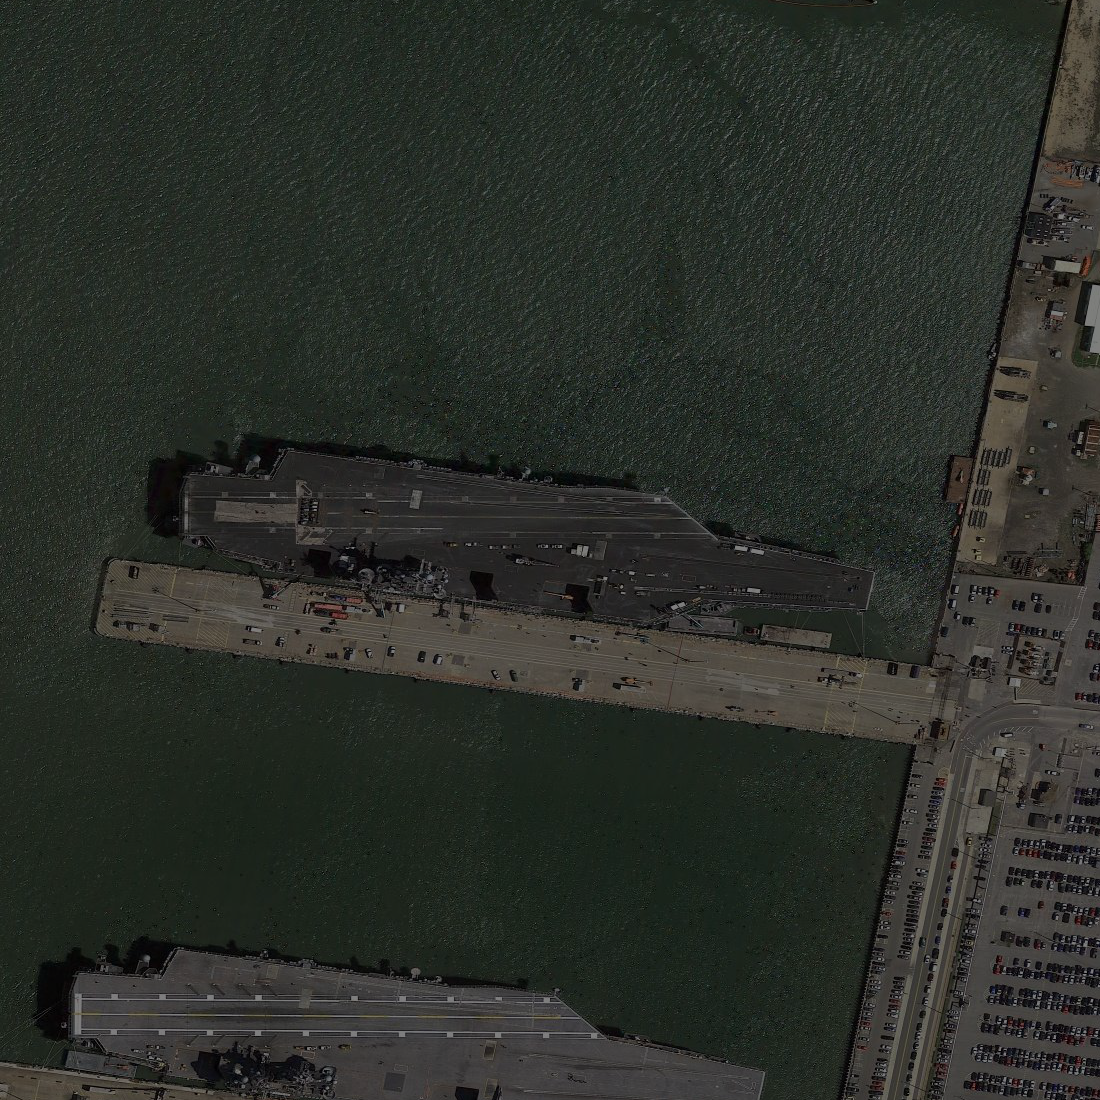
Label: aircraft_carrier